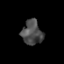
Tissue: prostate
Cell type: T cells
Senescence score: 0.7669
Nuclear area (px): 485
Mean DAPI intensity: 76.986